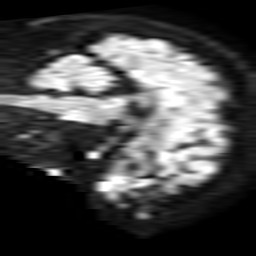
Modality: TRACE
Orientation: sagittal
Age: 55
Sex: female
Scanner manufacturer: philips
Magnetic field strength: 1.5 T
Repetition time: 3.395 s
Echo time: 0.06922 s